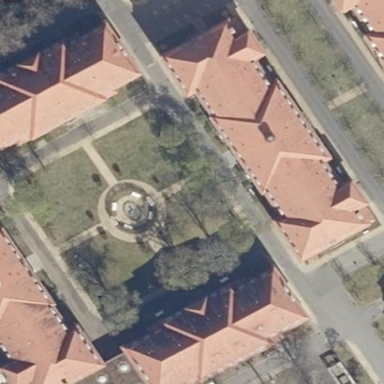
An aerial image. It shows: Nursing home.